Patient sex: F
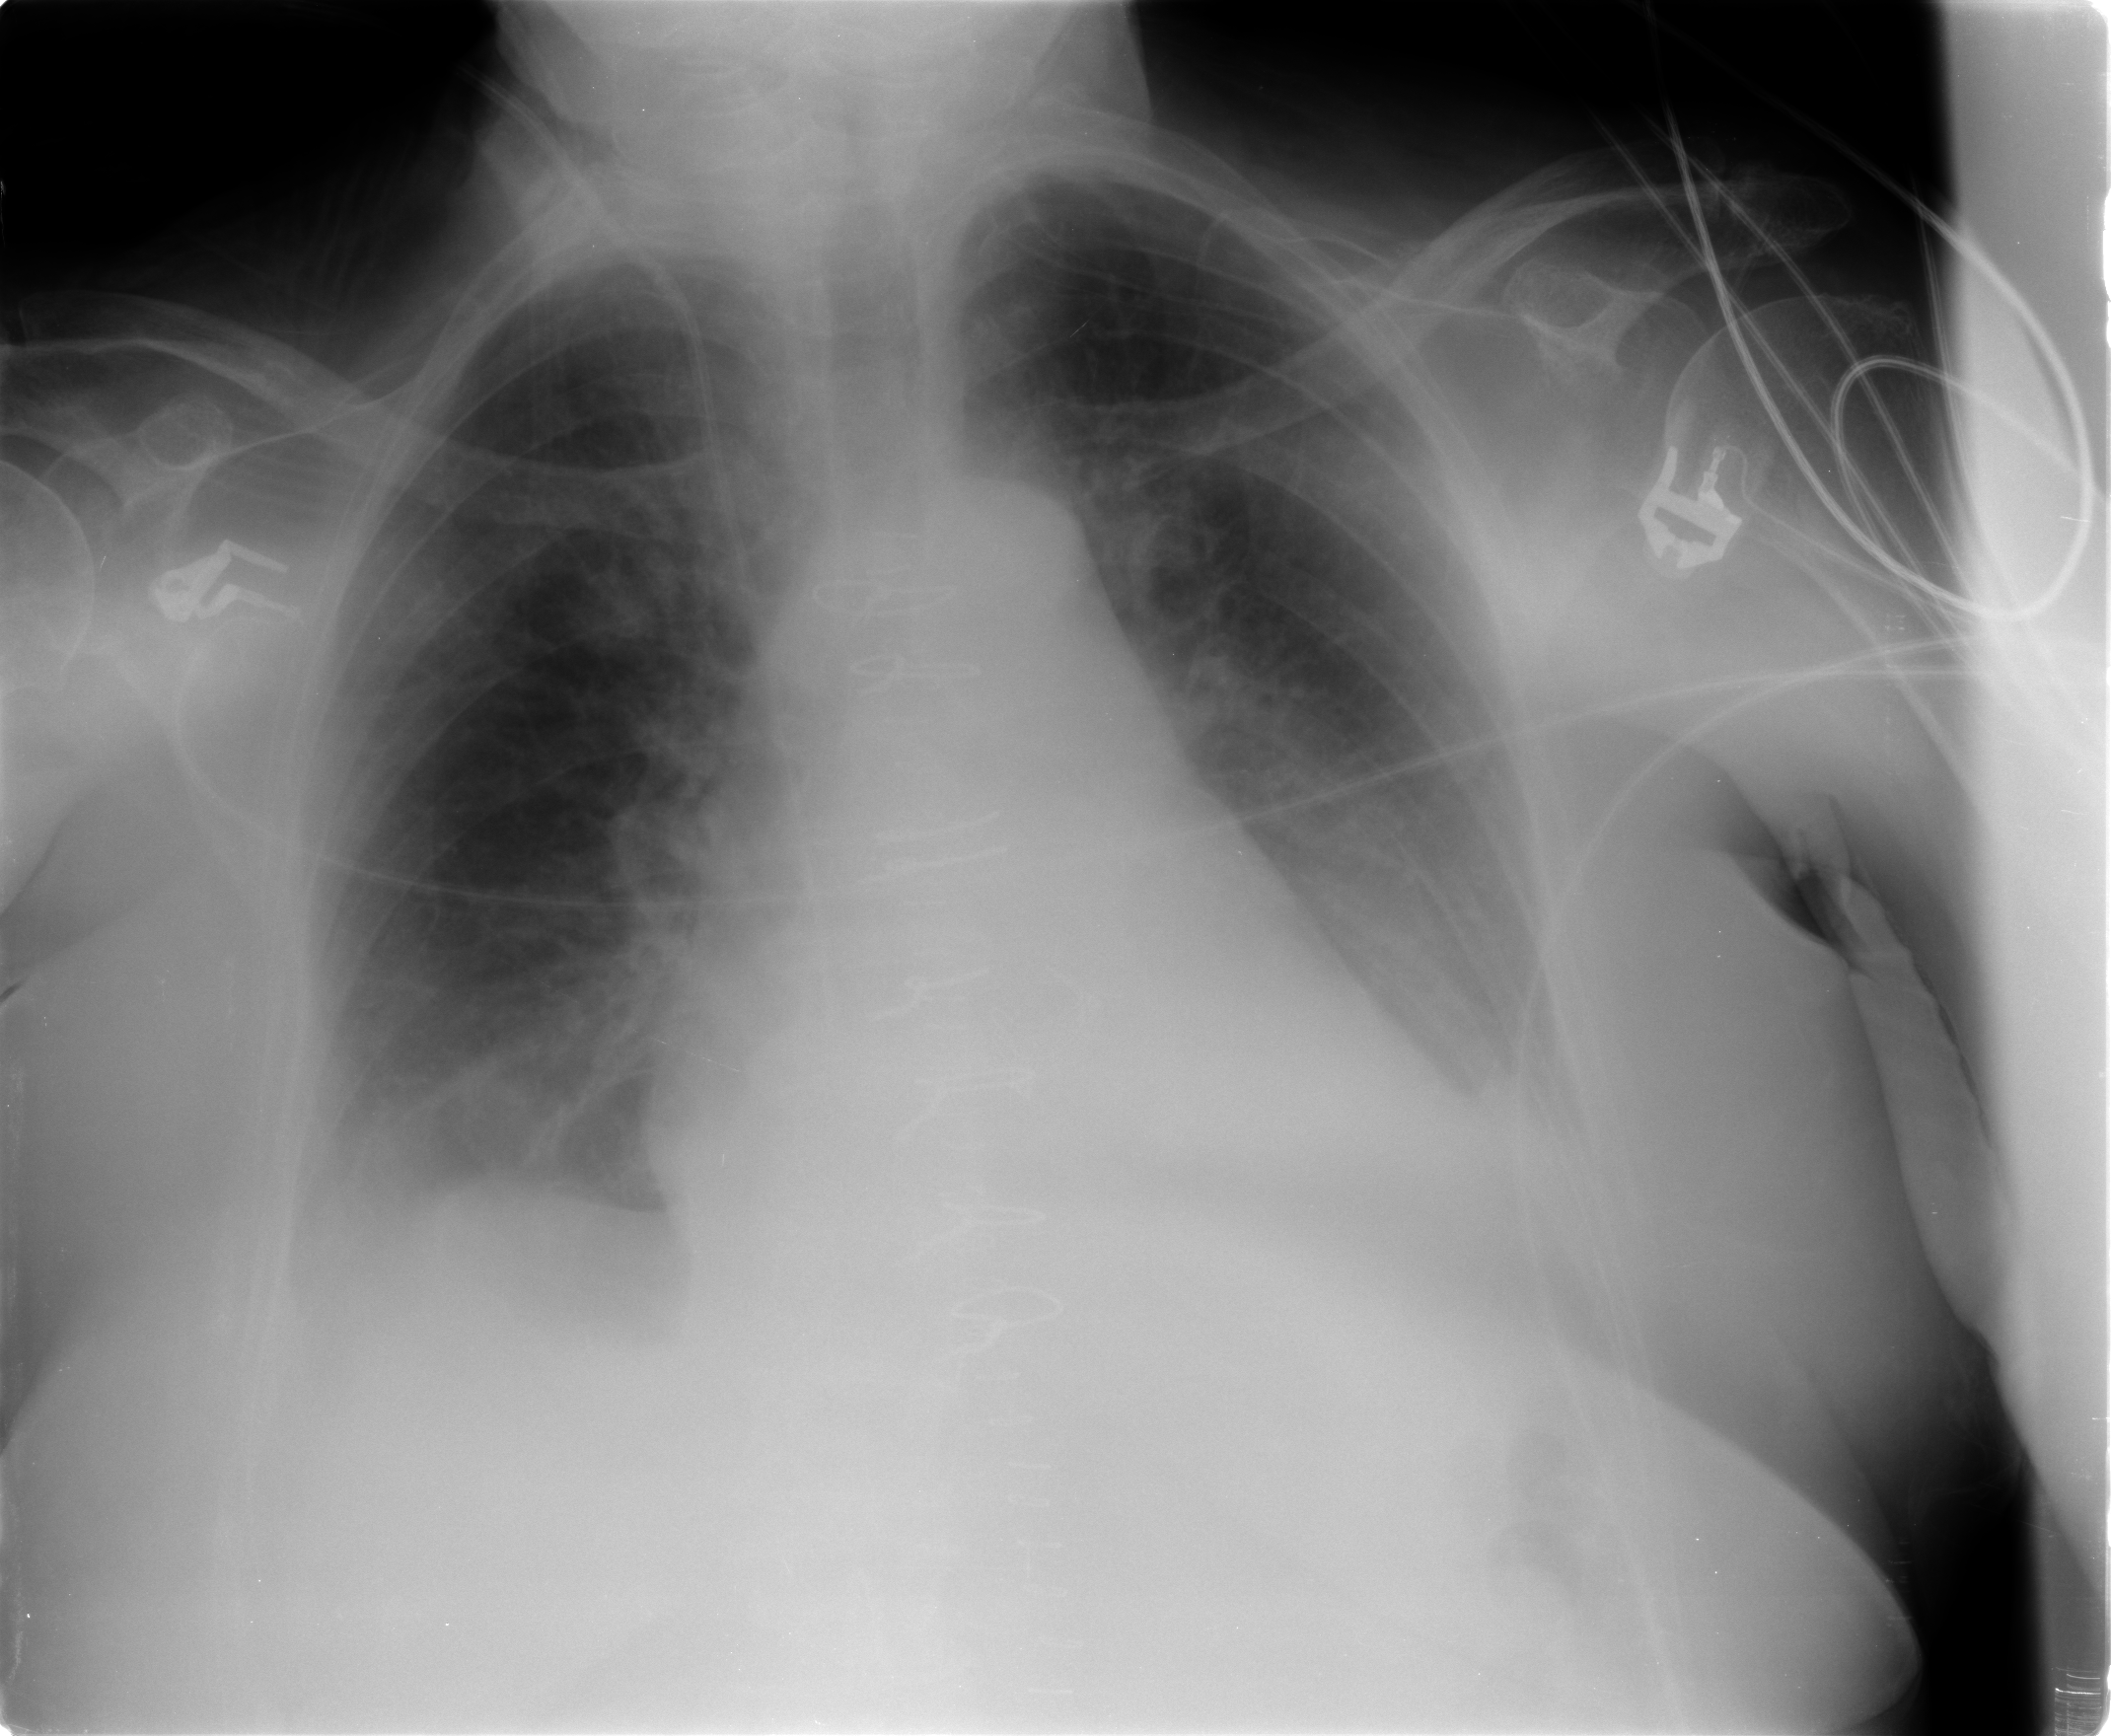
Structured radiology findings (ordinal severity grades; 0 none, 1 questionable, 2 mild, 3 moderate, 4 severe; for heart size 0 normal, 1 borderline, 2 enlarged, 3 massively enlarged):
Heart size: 2
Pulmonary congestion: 2
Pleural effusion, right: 2
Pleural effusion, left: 2
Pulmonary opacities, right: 0
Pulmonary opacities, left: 0
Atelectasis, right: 2
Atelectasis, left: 2